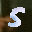
Label: 5